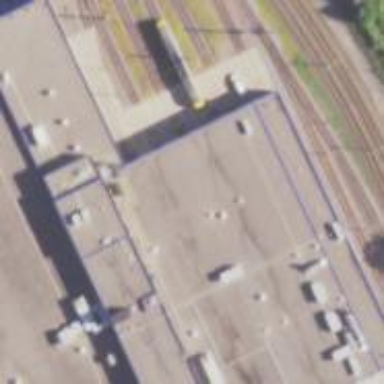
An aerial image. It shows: Light rail tunnel passing through building passage in service yard. The railway is electrified with contact line.